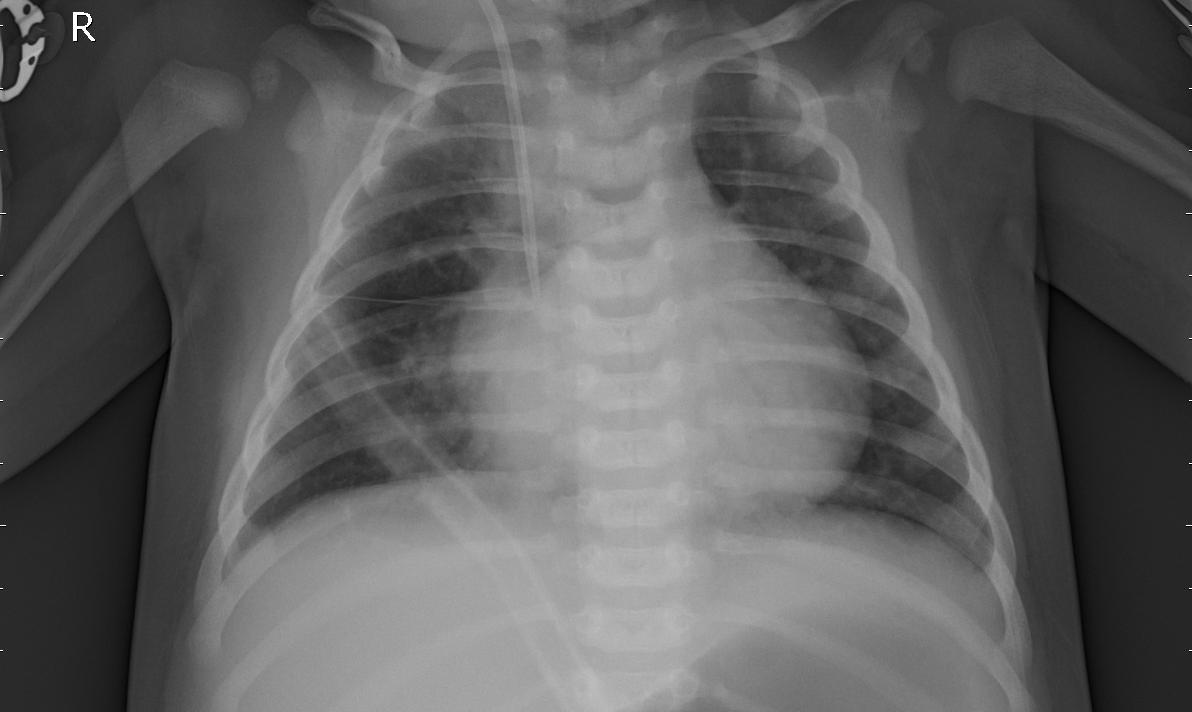
Diagnosis: PNEUMONIA